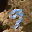
Label: 9